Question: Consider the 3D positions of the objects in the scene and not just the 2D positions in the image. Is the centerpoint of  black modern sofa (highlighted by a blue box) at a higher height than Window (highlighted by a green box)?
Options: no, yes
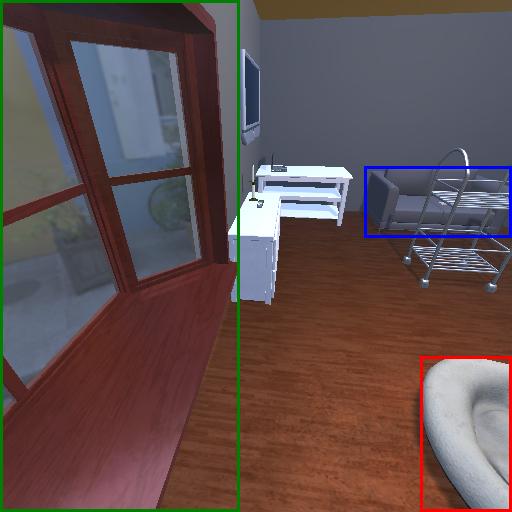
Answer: no